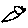
Label: bird